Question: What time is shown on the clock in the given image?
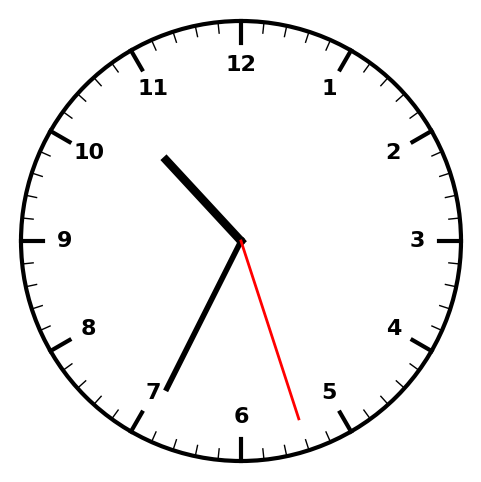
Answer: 10:34:27